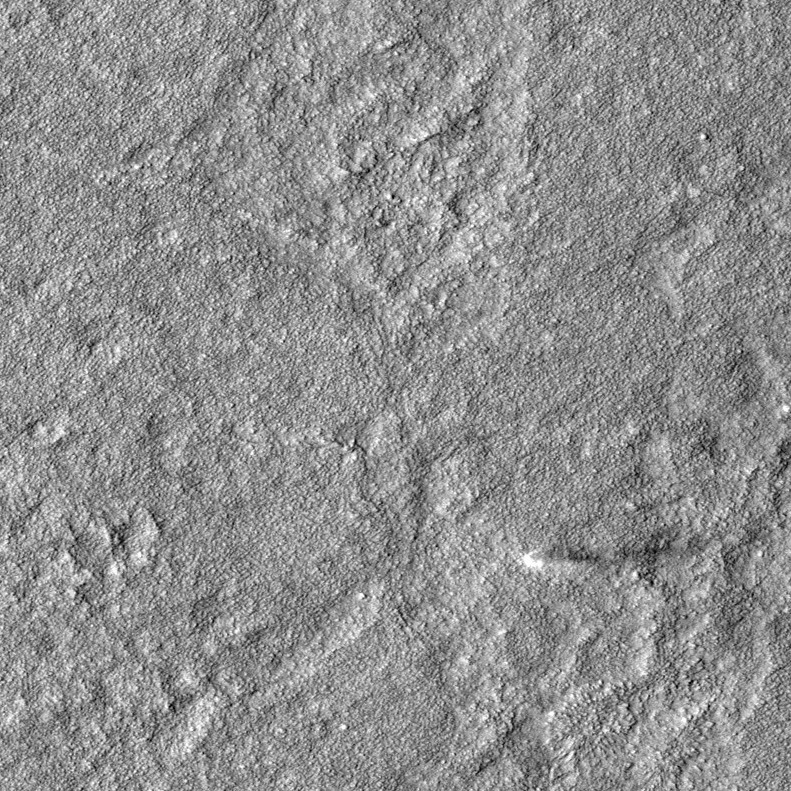
Label: dustdevil